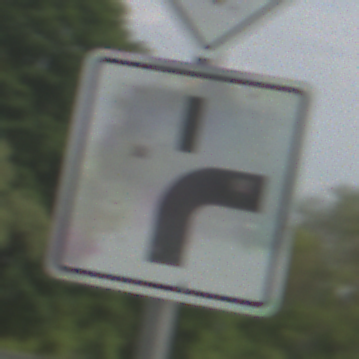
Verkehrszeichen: VerlaufVorfahrtsstrasse8
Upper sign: Vorfahrtsstrasse
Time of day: MorningAfternoon
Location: Outdoor (Nature)
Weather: PartlyCloudy
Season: NotSpecified
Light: Natural